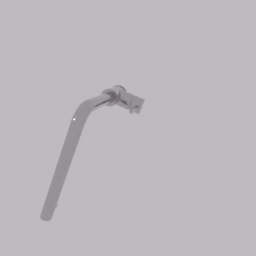
Label: appliances